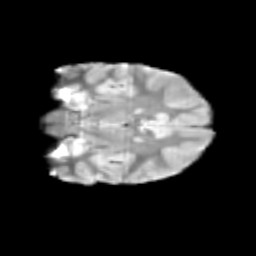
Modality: T2w
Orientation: coronal
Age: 9
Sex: female
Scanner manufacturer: siemens
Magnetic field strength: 3 T
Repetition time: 3.8 s
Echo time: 0.07 s